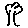
Label: tree